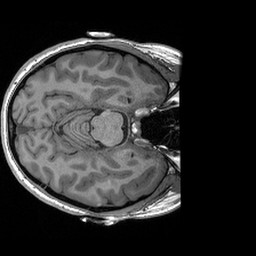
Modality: T1w
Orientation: axial
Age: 20
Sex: female
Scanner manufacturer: siemens
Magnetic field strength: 3 T
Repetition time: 2.4 s
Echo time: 0.00191 s